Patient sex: M
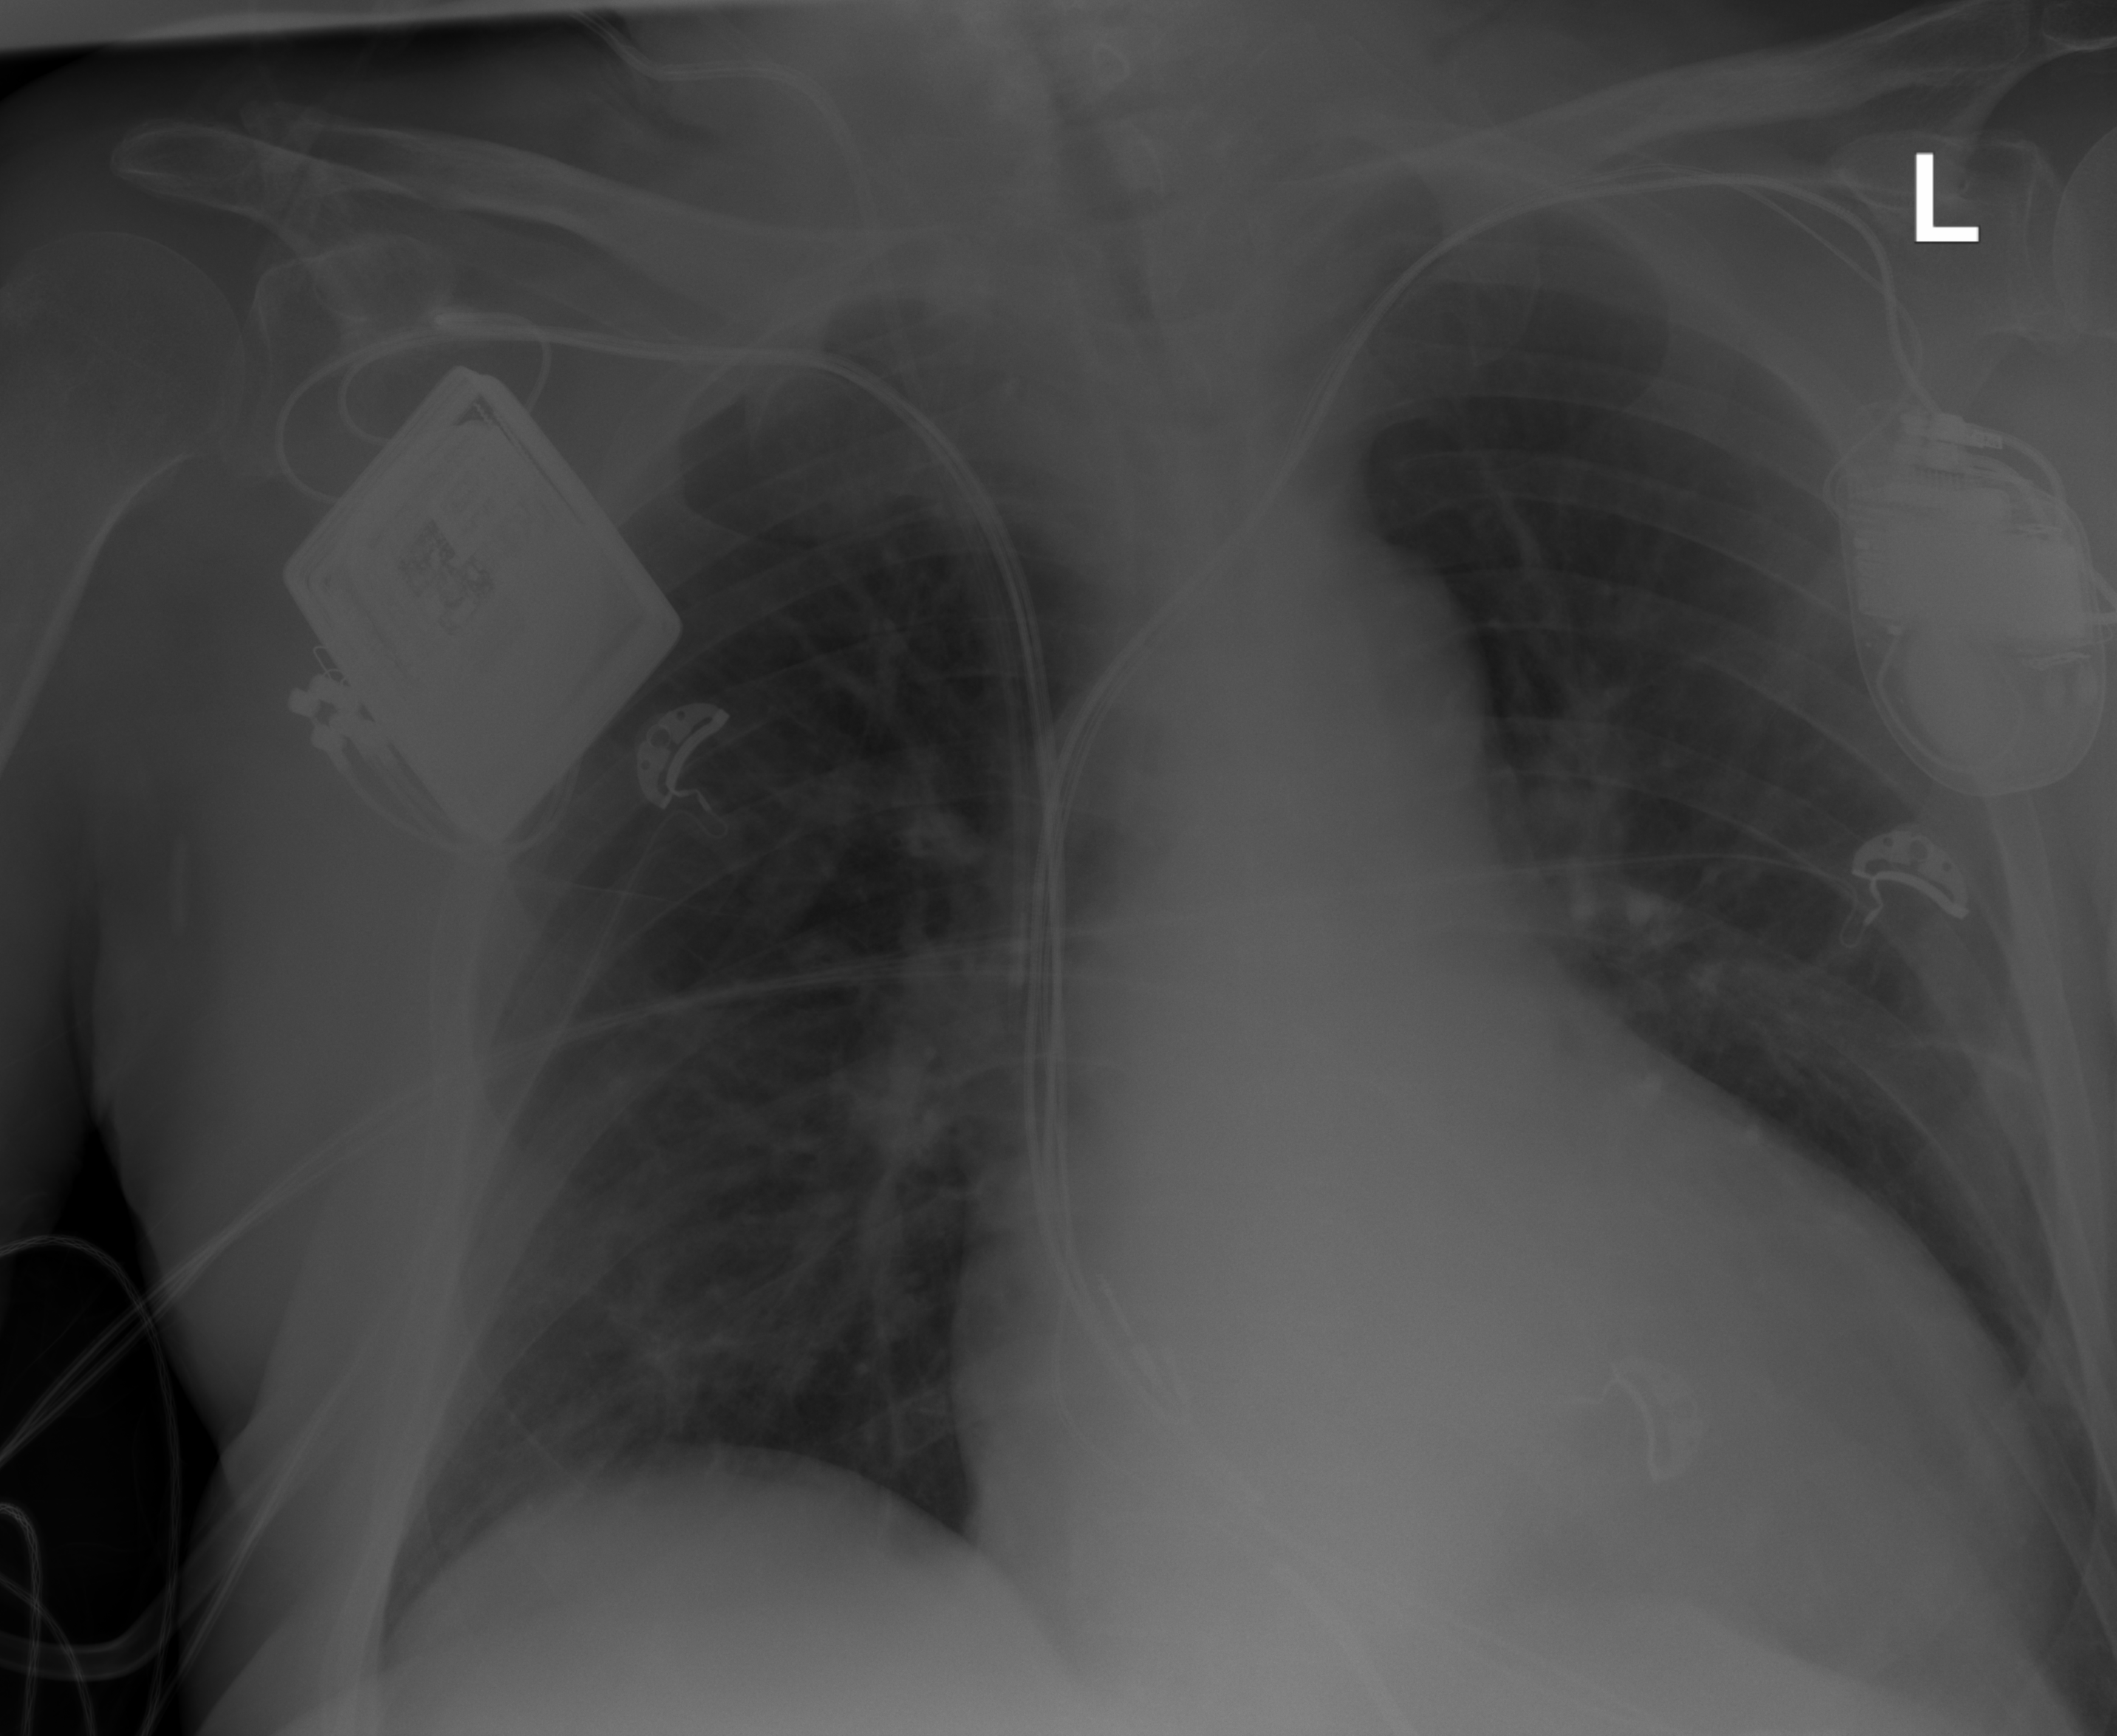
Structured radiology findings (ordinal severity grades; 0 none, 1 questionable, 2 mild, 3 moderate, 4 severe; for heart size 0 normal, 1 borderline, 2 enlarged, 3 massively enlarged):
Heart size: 2
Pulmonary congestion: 2
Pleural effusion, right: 0
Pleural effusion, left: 2
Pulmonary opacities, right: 0
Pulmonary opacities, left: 0
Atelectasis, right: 0
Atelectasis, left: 2